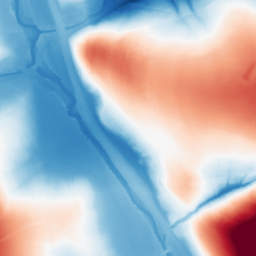
Category: morphological
Decomposition family: tophat_combined
Decomposition parameters: size: 100
Upsampling method: quartic
Upsampling parameters: scale: 8
Upsampling scale: 8